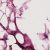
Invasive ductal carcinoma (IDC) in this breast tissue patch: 0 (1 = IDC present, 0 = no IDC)